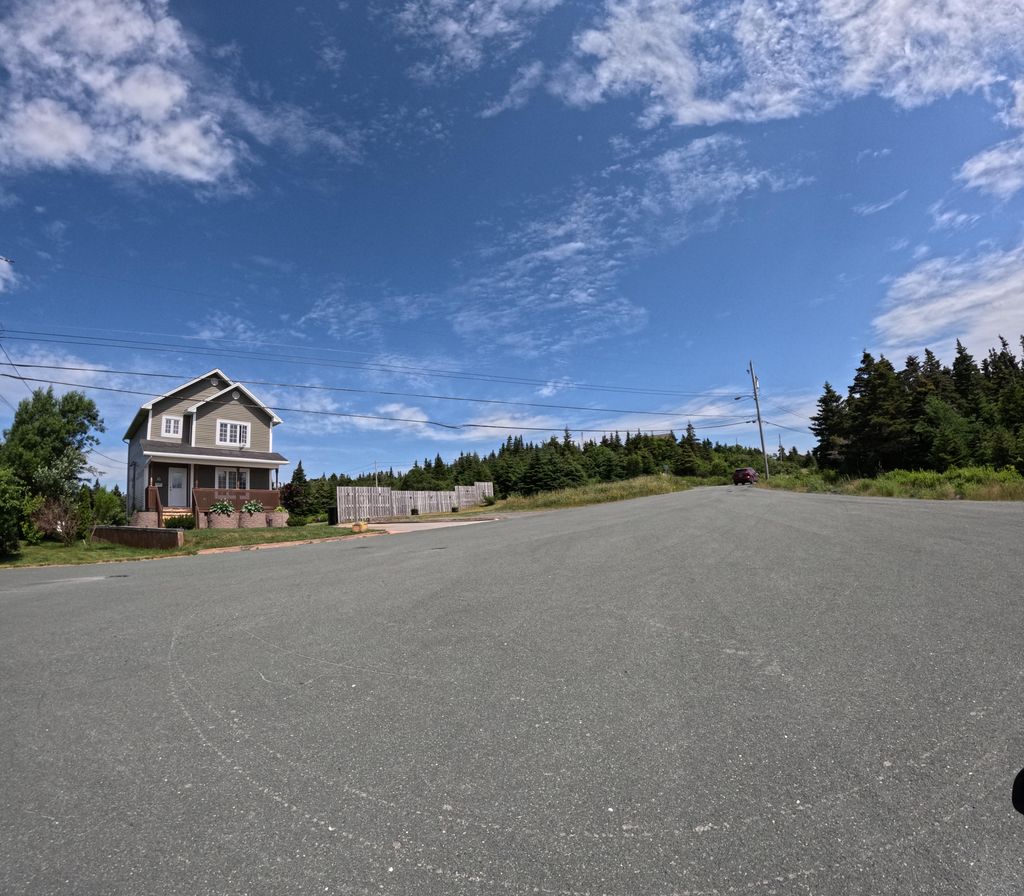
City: st_johns